Question: In python 3 I have a global dictionary, 'mydict' that looks like:
'''
global mydict #this is line 1
mydict = {'property1':'value',...
'''
After this line, I import a module:
'''
from my_module import my_mod
'''
Putting a breakpoint on the import shows my global as existing as part of the globals.

Putting a breakpoint on the first line of 'my_module' (an import) shows that my variable is not part of the global variables.
I want this global variable to be available in the file that's being imported, at the time it's being imported. How do I do this?
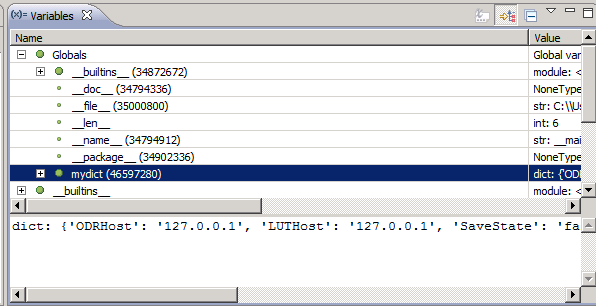
Answer: I would create a new module
mydict.py
'''
mydict = {'property1':'value',...
'''
importing.py
'''
global mydict #this is line 1
from mydict import mydict
from my_module import my_mod
'''
my_module.py
'''
from mydict import mydict
'''
Other ways would be more difficult, I imagine.